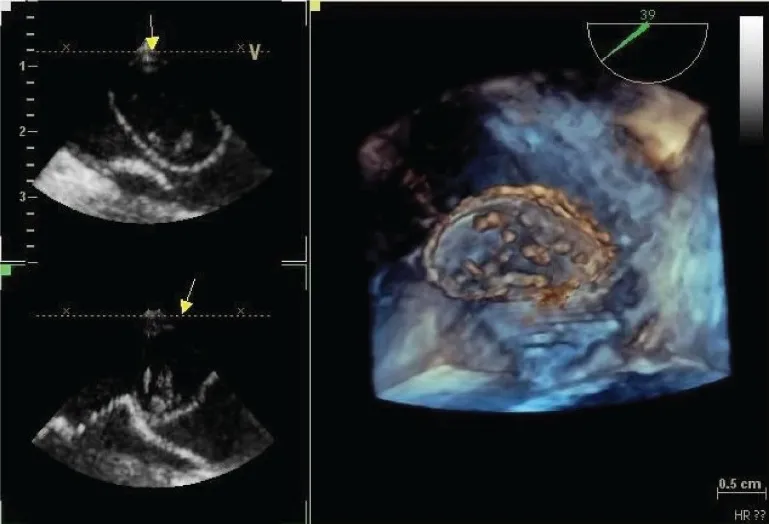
Tridimensional transesophageal echocardiogram of the mass in the left atrium.
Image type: radiology (ultrasound)